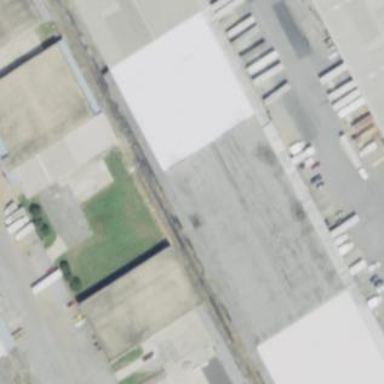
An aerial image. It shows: Warehouse.